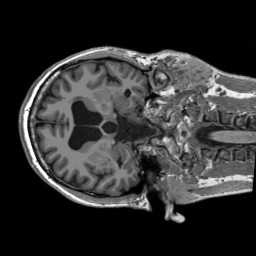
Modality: T1w
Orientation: axial
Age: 44